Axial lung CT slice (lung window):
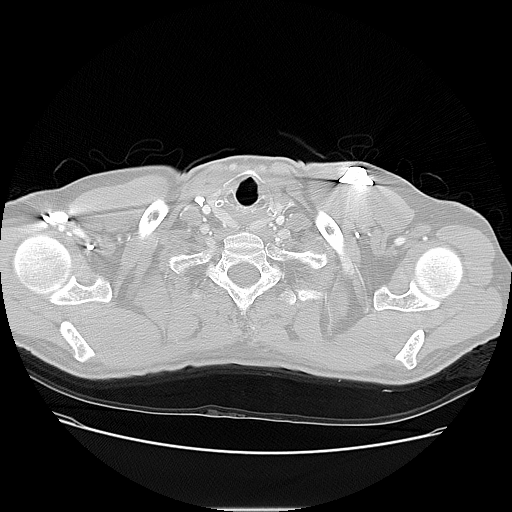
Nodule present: no